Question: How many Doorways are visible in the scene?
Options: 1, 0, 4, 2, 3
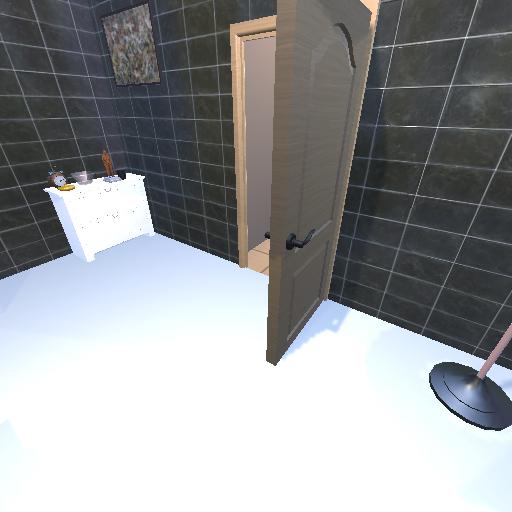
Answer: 1